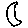
Label: moon